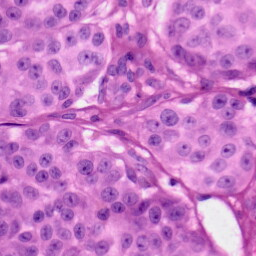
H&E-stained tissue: Skin